Field crop: tomato
Growth stage: 1
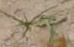
Species: cyperus